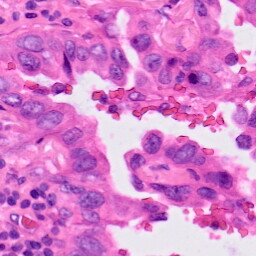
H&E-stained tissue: Lung